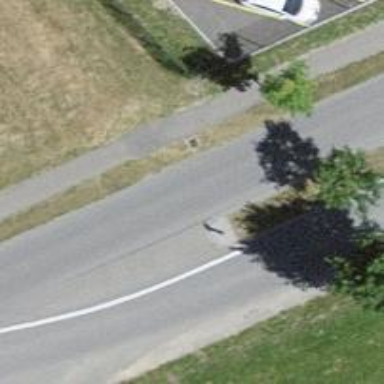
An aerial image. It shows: Secondary road with asphalt surface.